Question: I'm new to AngularJS and trying to set a default value on a select box. I have a list of objects that I want to list in a select box. This works fine, and any binding to the model associated with the select box works fine. However, as soon as I set a default value, all of my bindings doesn't want to update for some reason.
Controller:
'''
app.controller('ctrl', [ '$scope', function ctrl($scope){
api.get('dealerships', function(err, dealerships){
$scope.dealerships = dealerships;
$scope.$apply();
});
});
'''
HTML:
'''
<select ng-model="dealership" ng-options="d.name for d in dealerships"></select>
<span class="dealership-name">{{dealership.name}}</span>
'''
This works just fine, I can toggle between dealerships and the binding gets updated just fine. However, as soon as I set a default value like this:
'''
app.controller('ctrl', [ '$scope', function ctrl($scope){
api.get('dealerships', function(err, dealerships){
$scope.dealerships = dealerships;
$scope.dealership = $scope.dealerships[0];
$scope.$apply();
});
});
'''
All of my binding with stays the same, they stay to dealerships[0].
As it might be easier to understand with an image:

Anyone has any clues? Any help is much appreciated.
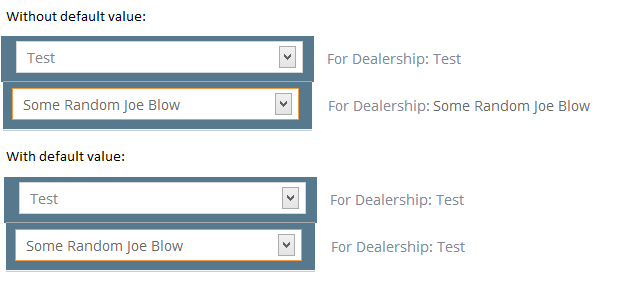
Answer: Problem solved. I had two ng-controller="ctrl" attributes. One on the navigation bar, where my select box was sitting. And one on the main content, where the binding occured.